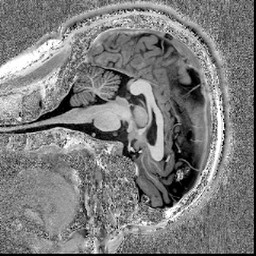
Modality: T1w
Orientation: sagittal
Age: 25
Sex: male
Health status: healthy
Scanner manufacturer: siemens
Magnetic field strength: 7 T
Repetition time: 4.3 s
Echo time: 0.00227 s